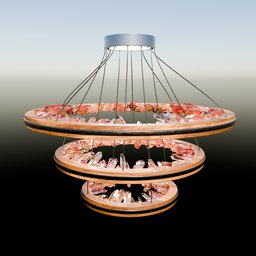
Label: lighting